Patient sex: M
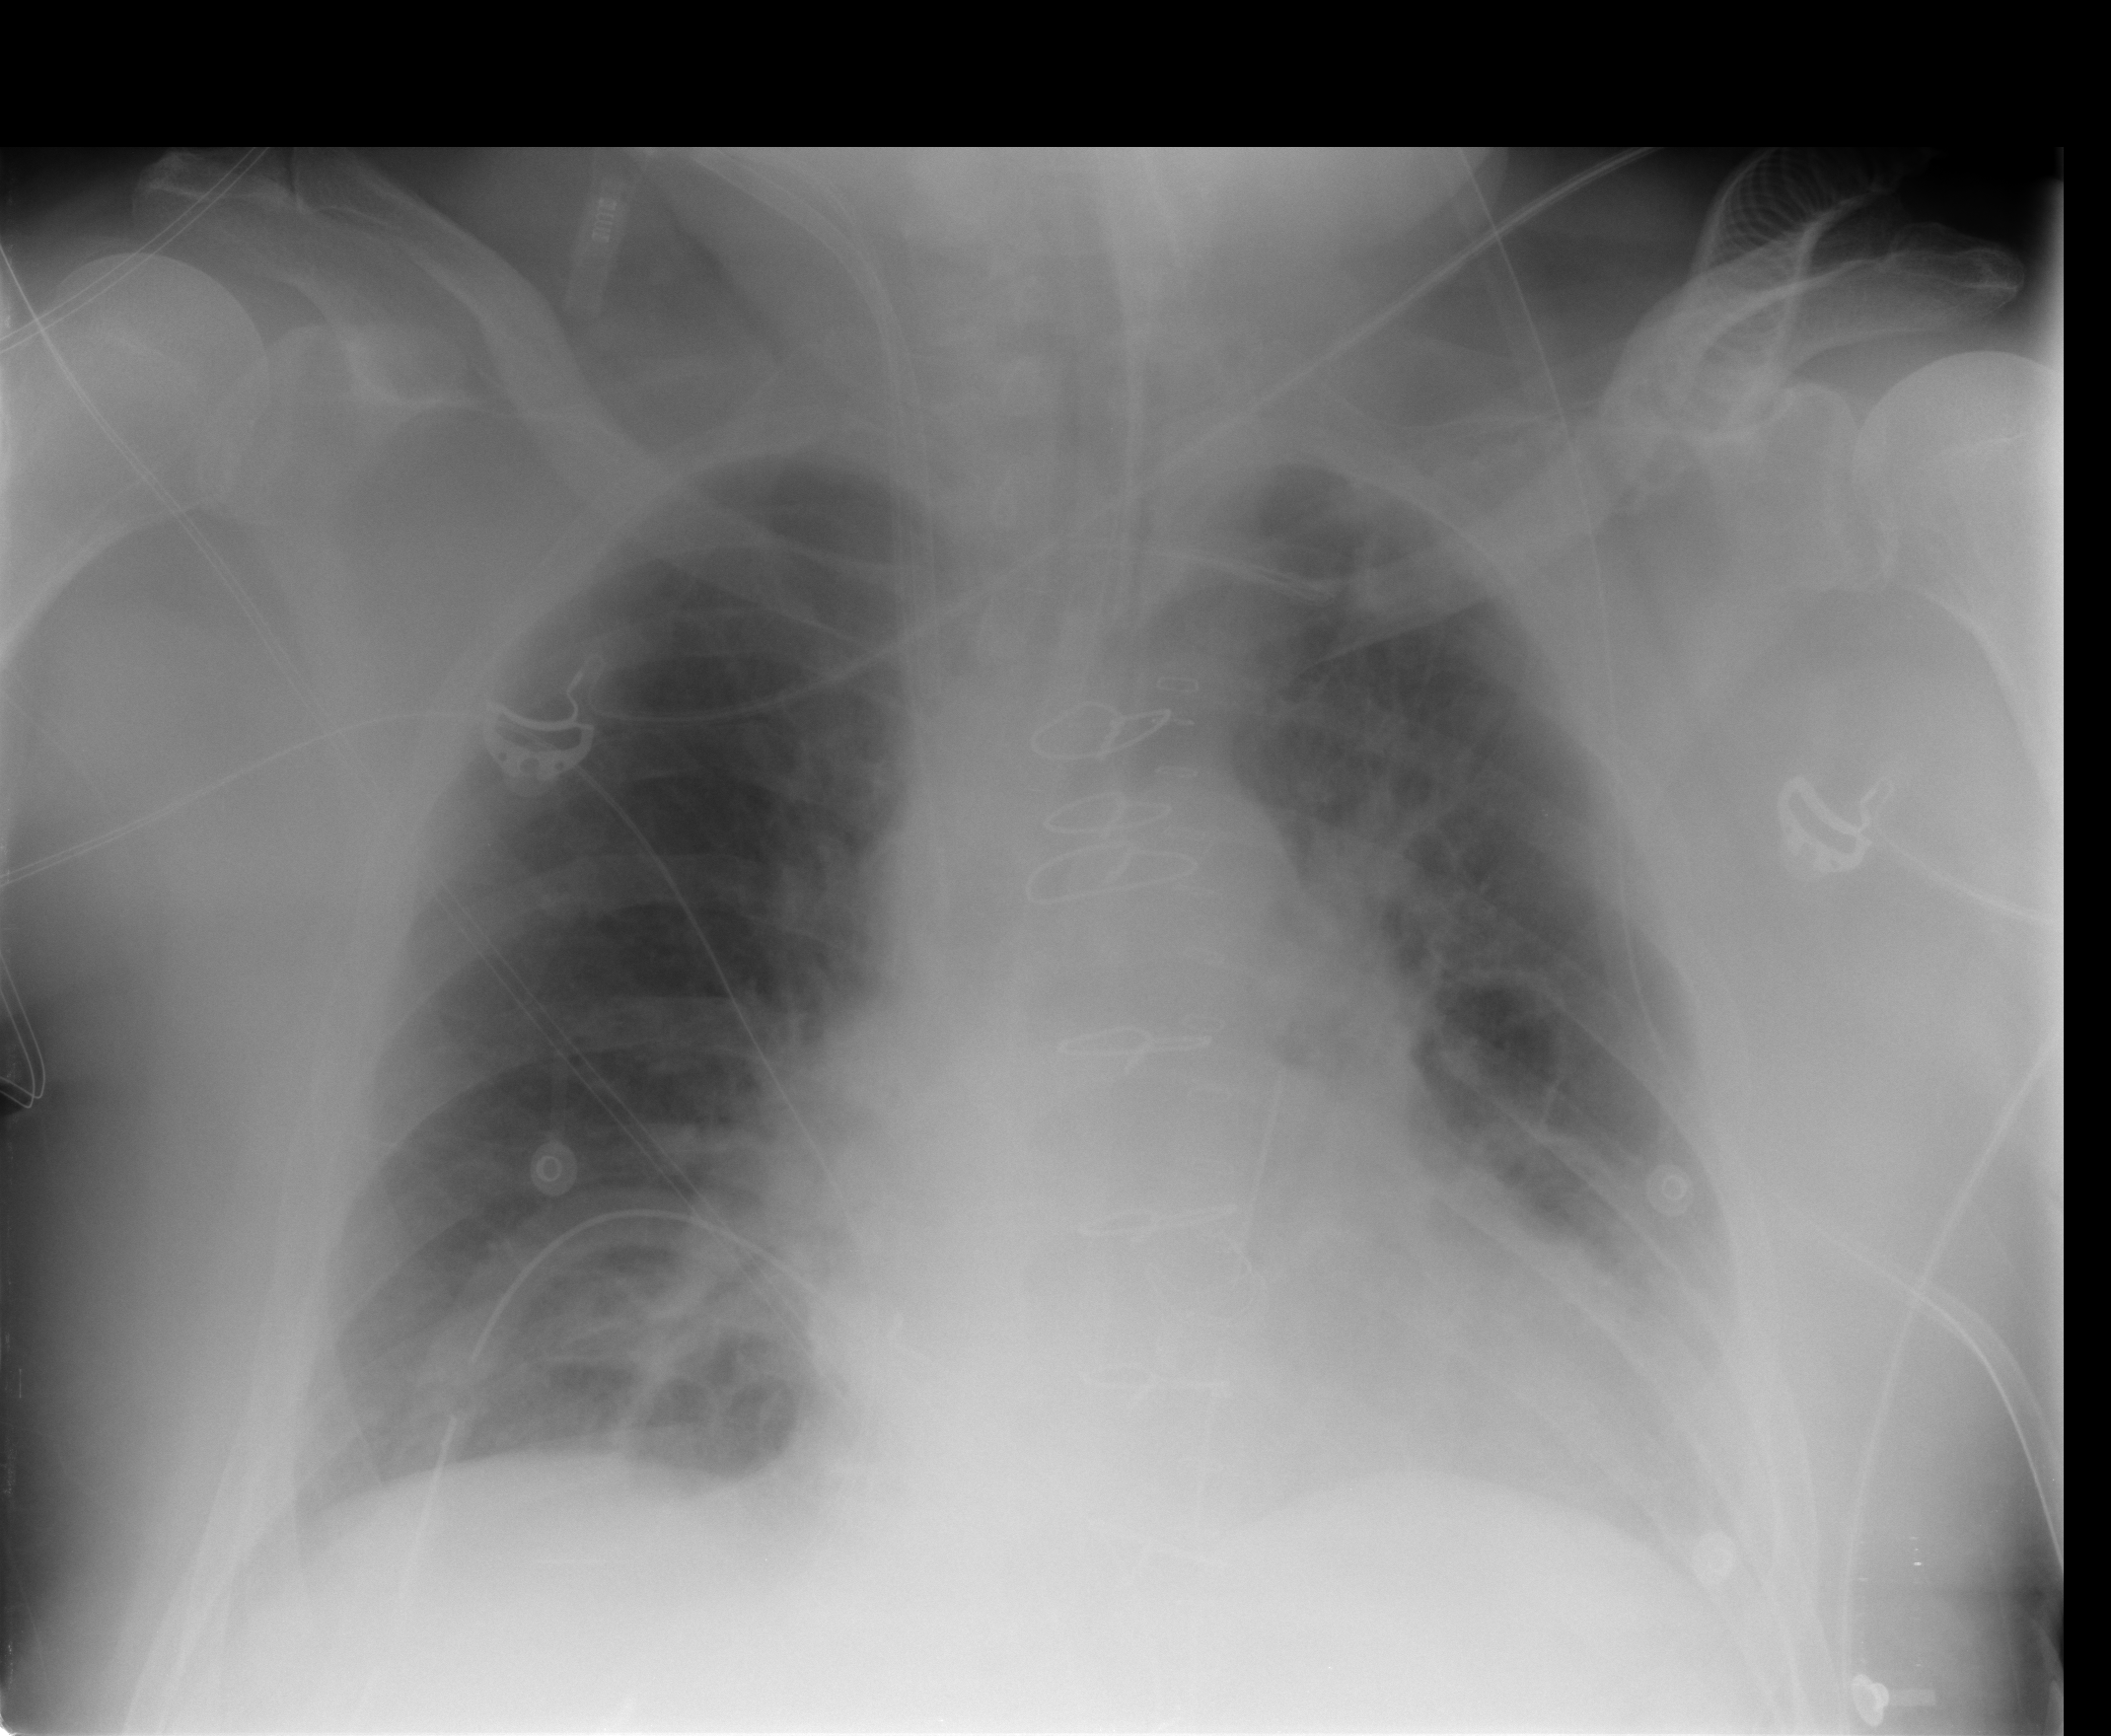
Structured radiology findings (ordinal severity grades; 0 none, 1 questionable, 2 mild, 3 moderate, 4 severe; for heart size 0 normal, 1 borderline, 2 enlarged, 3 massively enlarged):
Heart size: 2
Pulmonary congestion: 0
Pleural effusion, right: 0
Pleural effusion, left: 2
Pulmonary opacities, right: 0
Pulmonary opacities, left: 2
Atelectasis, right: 0
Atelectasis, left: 0